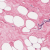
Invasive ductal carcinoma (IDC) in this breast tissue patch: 0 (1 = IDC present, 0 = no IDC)